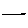
Label: line